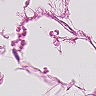
Metastatic tissue present: no